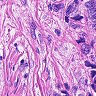
Metastatic tissue present: yes